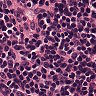
Metastatic tissue present: no